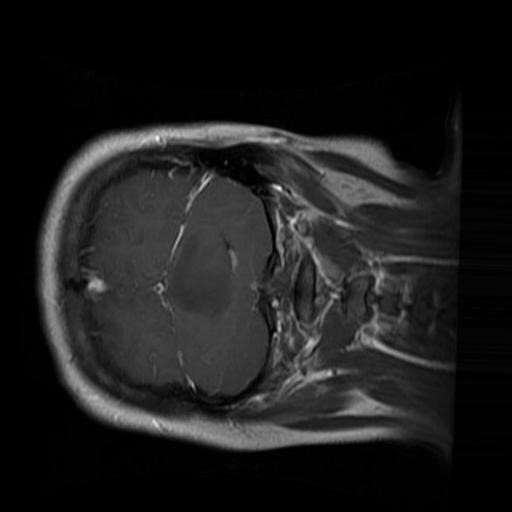
Label: brain_glioma